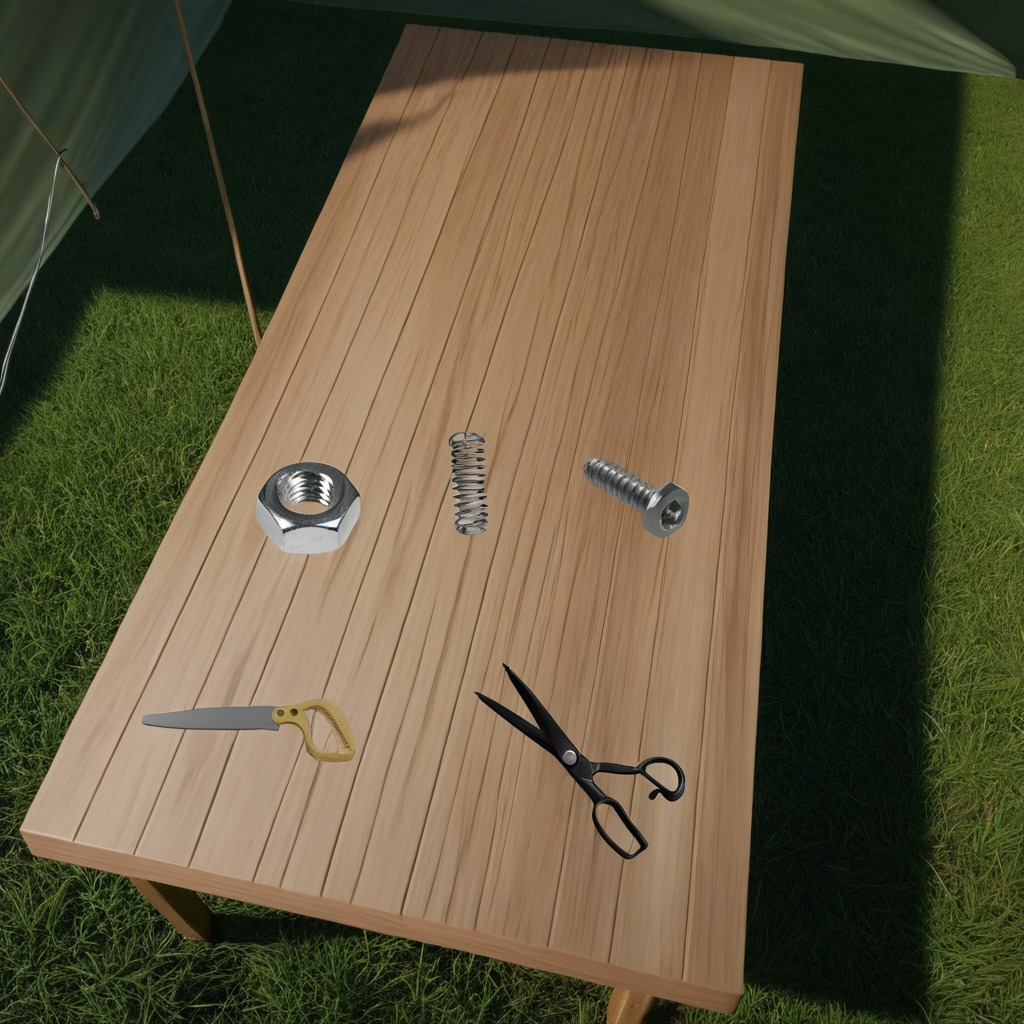
A metal machine screw, a coiled metal spring, a handheld metal saw, a metal nut, and a pair of scissors are lying on the wooden table.